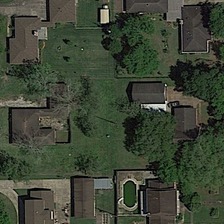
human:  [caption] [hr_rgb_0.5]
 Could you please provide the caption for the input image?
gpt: a lot of green little flowers beside the house .

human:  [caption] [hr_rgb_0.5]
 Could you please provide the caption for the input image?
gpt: some buildings and green trees are in a medium residential area .

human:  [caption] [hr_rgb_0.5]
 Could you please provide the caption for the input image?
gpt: the symmetrical distribution of houses on both sides of the road .

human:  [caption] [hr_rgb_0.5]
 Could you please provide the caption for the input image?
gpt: some buildings and green trees are in a medium residential area .

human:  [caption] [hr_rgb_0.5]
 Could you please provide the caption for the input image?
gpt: the symmetrical distribution of houses on both sides of the road .